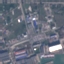
Land use / land cover: Industrial